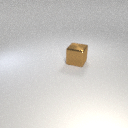
large brown metal cube